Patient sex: F
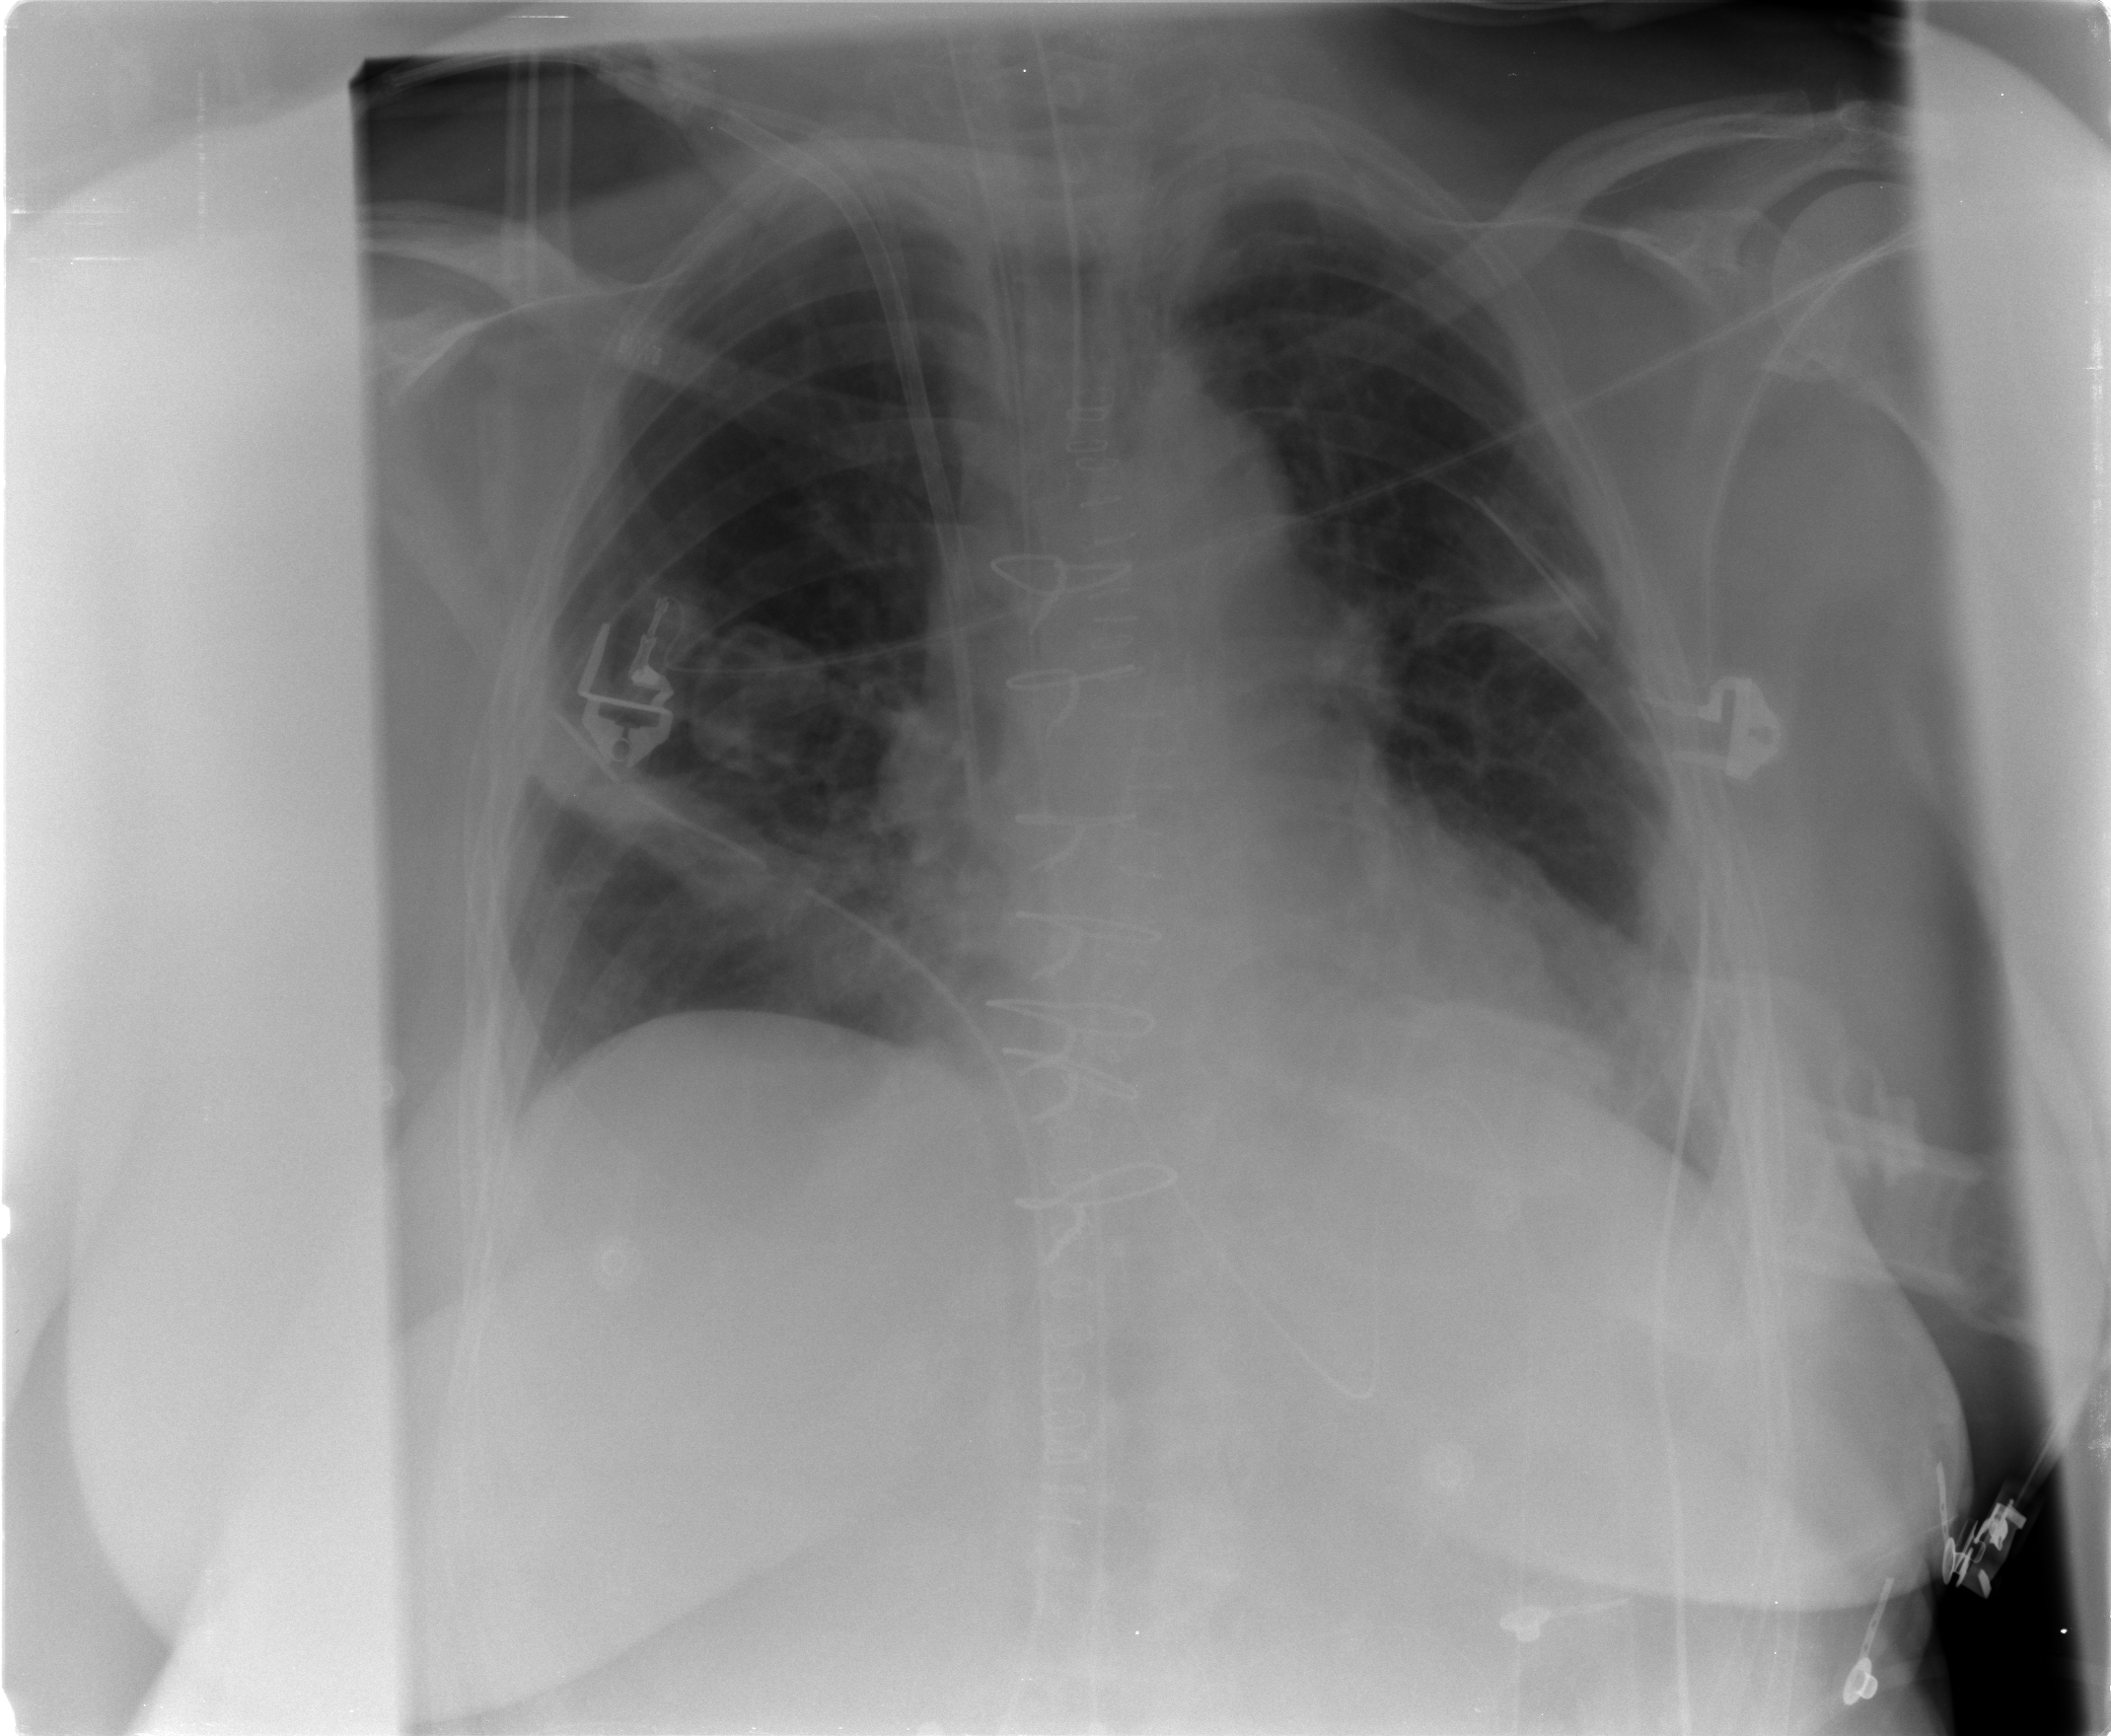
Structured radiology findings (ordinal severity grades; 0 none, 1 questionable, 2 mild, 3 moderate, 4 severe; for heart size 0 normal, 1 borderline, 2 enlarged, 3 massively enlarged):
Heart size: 0
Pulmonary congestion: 2
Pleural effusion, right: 0
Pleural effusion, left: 0
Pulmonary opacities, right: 0
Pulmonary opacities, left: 0
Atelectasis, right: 2
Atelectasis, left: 2